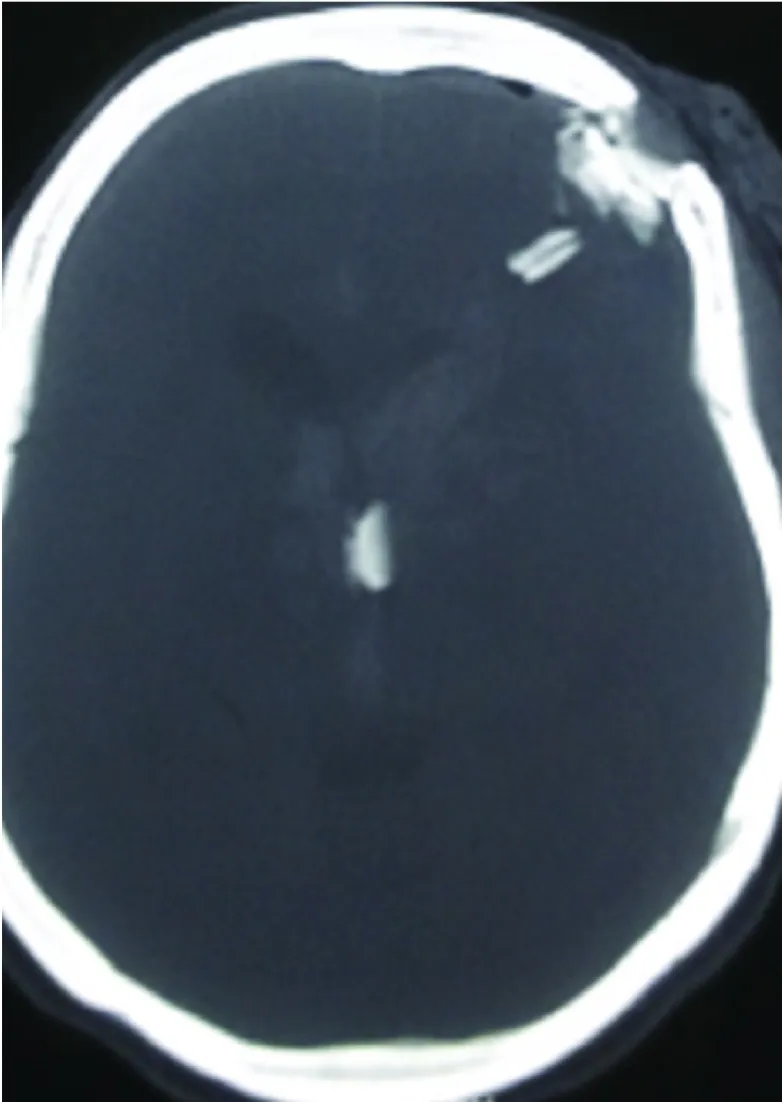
CT image showing the bone fragment lodged in the third ventricle.
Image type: radiology (ct)